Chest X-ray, PA view. Patient: 47 years old, sex F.
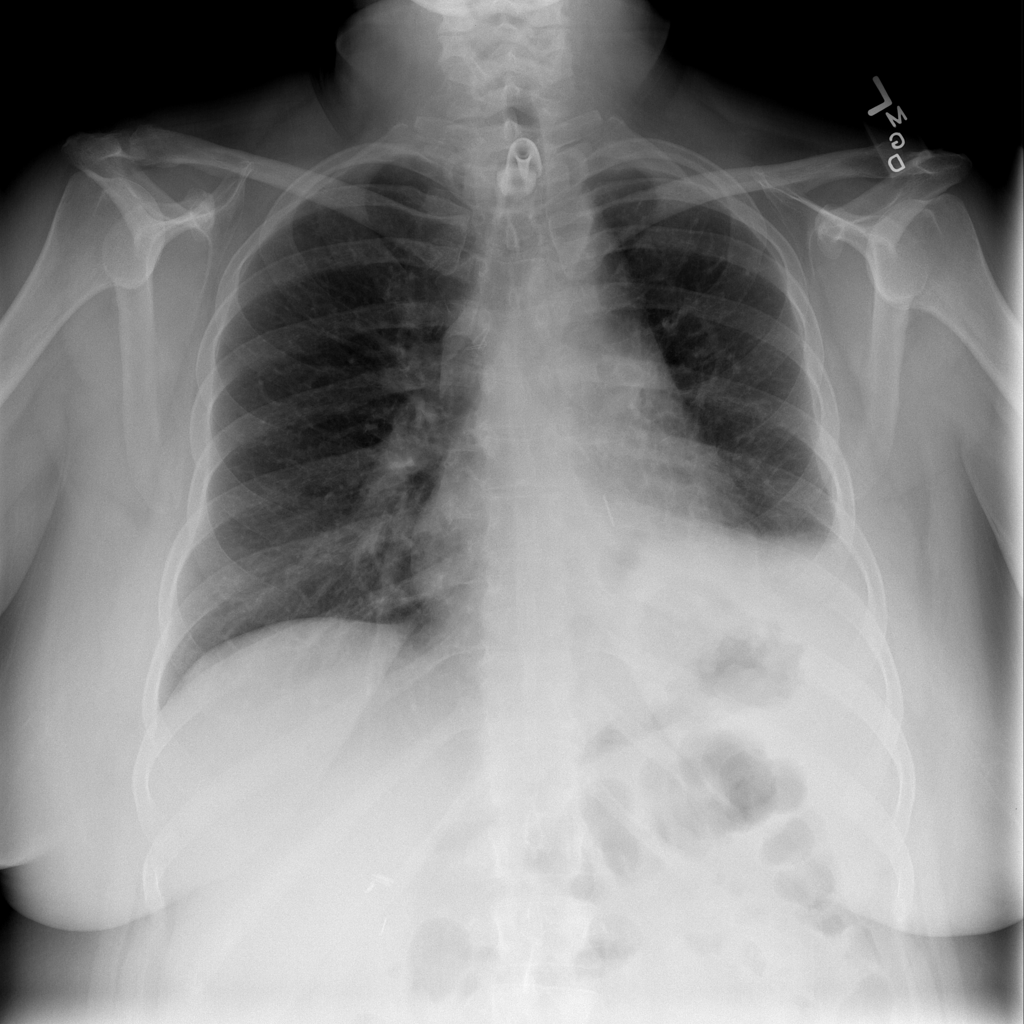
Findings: No Finding